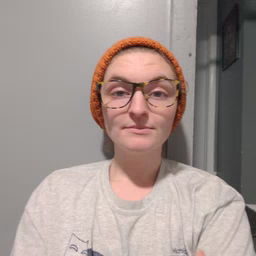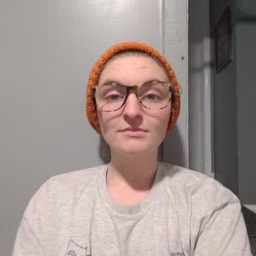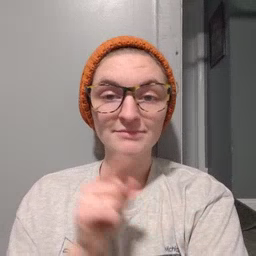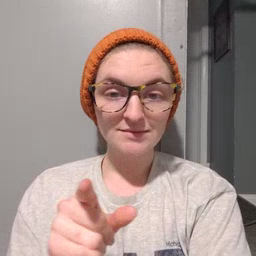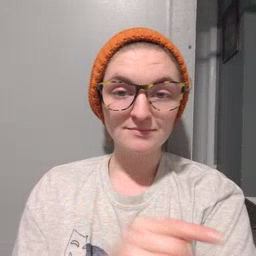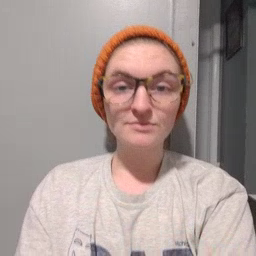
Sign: there